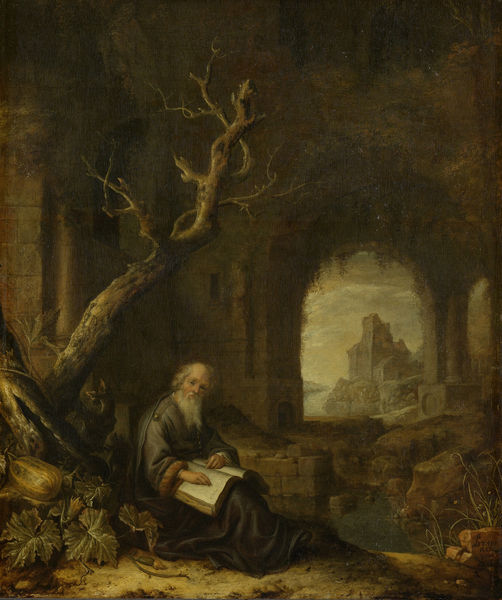
Titel: Een kluizenaar in een ruïne
Künstler: Jan Adriaensz. van Staveren
Standort: Amsterdam
Institution: Rijksmuseum
Schlagwörter: baum, blätter, dunkel, himmel, mann, wasser, weiß, see, stadt, teich, blumen, braun, schwarz, bart, ast, horizont, gewand, blatt, höhle, traurig, düster, sepia, melone, ruine, buch, grotte, hieronymus, einsiedler, zucchini, alt, tür, burg,bart, kürbis